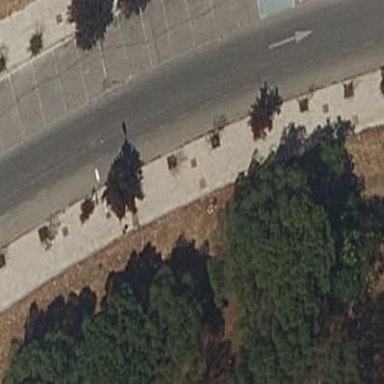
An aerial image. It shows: Parking area with asphalt surface.